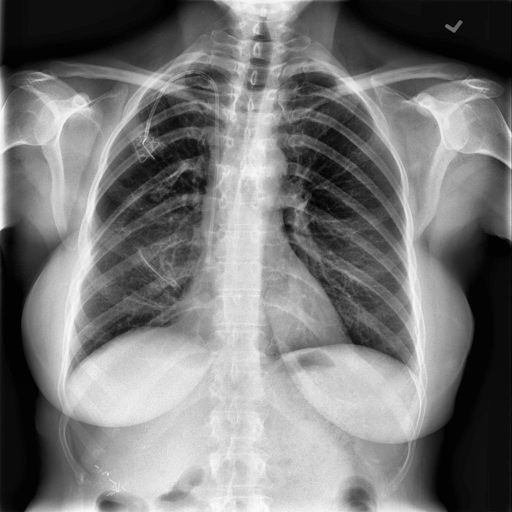
Finding: NORMAL